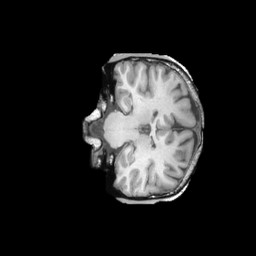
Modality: T1w
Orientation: coronal
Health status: ill
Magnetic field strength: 3 T